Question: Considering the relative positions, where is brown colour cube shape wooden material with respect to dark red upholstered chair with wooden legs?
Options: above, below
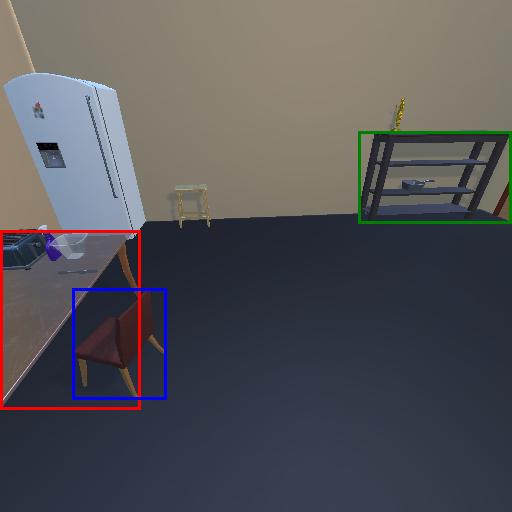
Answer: above